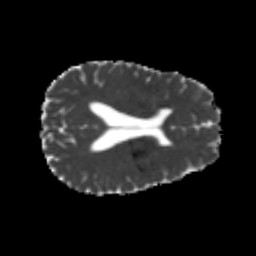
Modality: MD
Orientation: axial
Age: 26
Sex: male
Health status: healthy
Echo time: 0.074 s